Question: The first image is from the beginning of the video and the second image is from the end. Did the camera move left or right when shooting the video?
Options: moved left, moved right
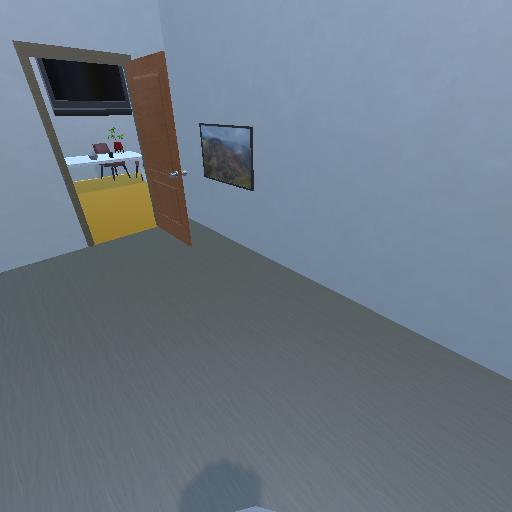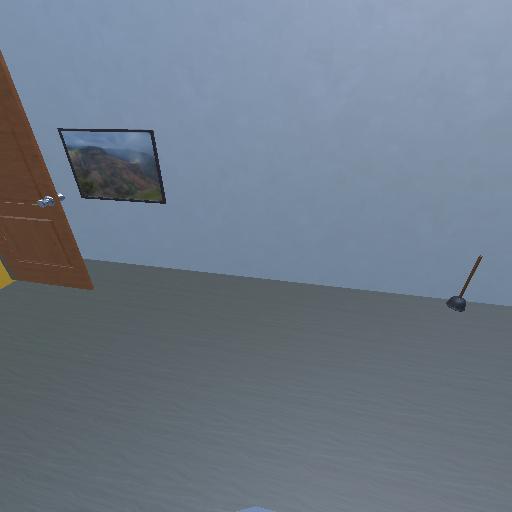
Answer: moved left